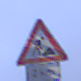
Verkehrszeichen: Arbeitsstelle
Zusatzzeichen unten: Entfernungsangaben2
Umgebung: Outdoor, Urban
Tageszeit: SunriseSunset
Wetter: Overcast
Licht: Natural
Jahreszeit: NotSpecified
Kontrast: LowContrast